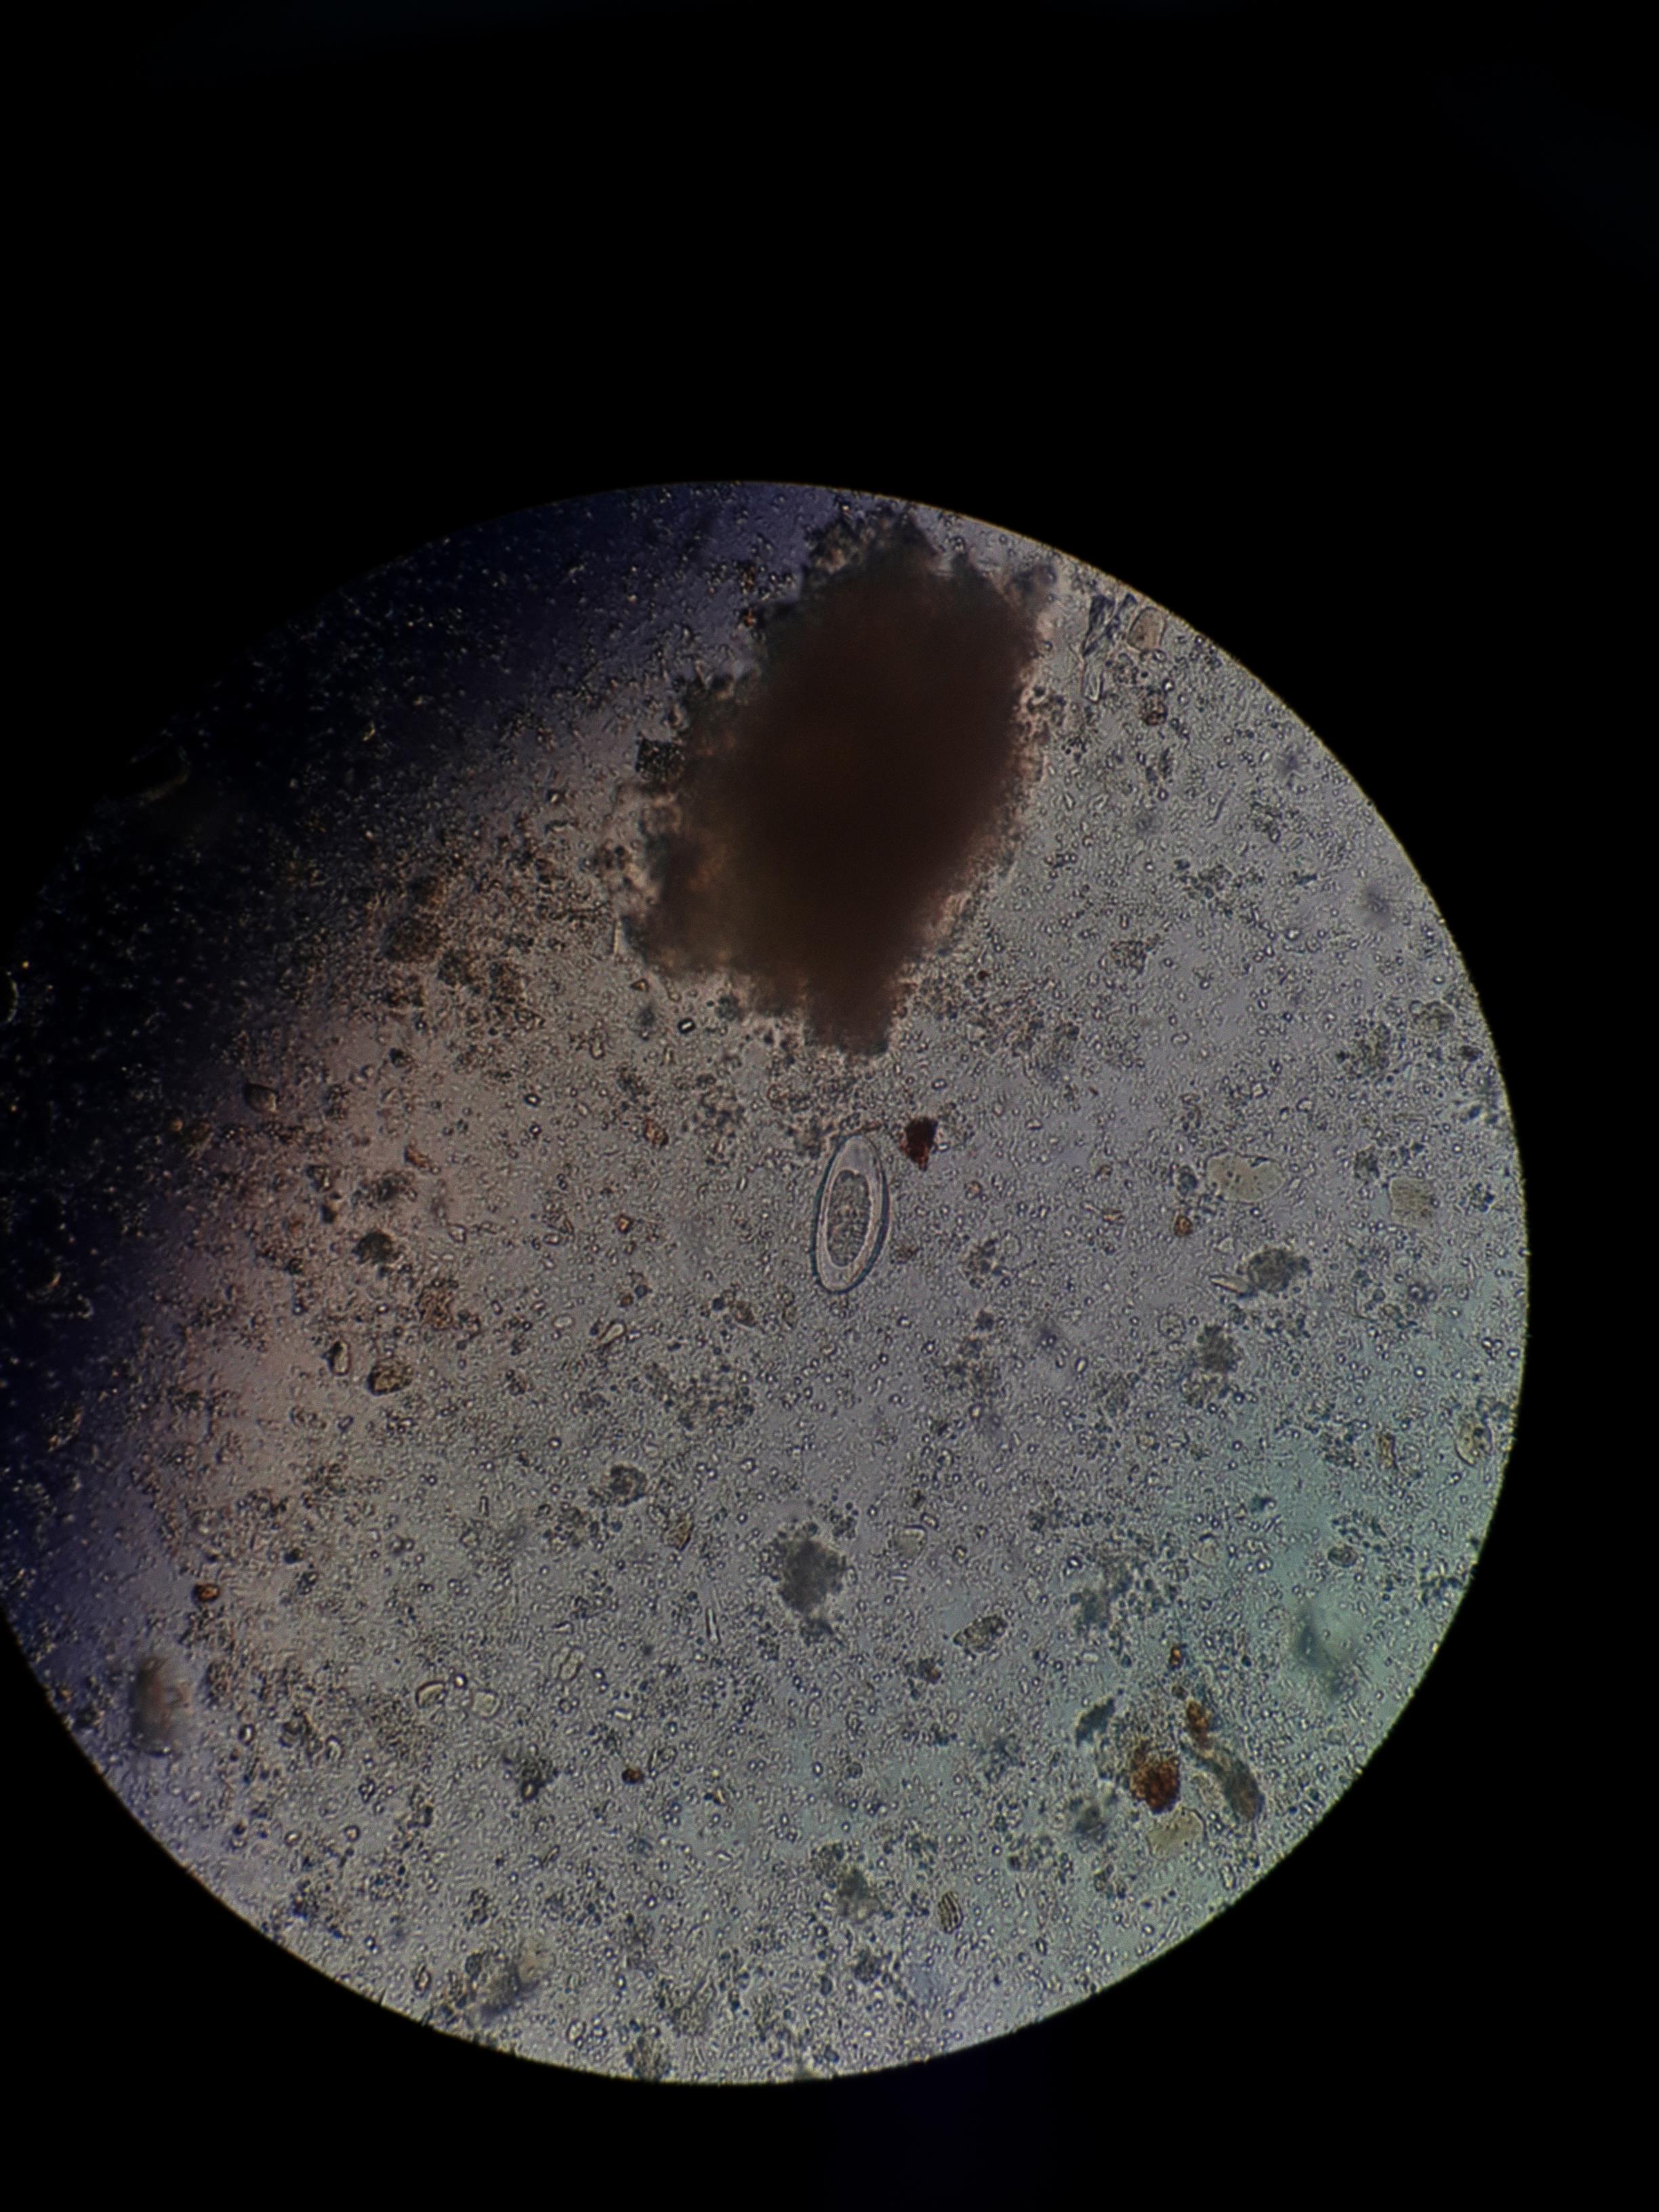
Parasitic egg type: Enterobius vermicularis